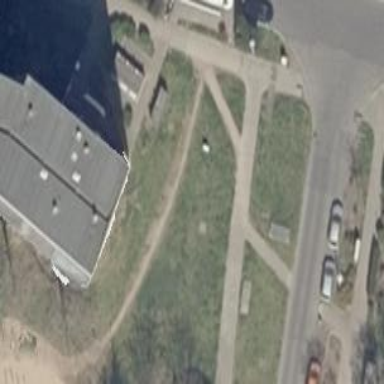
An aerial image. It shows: Sidewalk made of concrete.